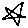
Label: star